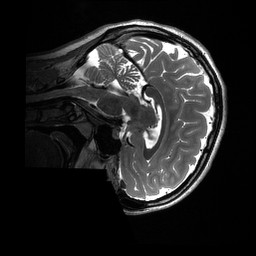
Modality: T2w
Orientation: sagittal
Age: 24
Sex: female